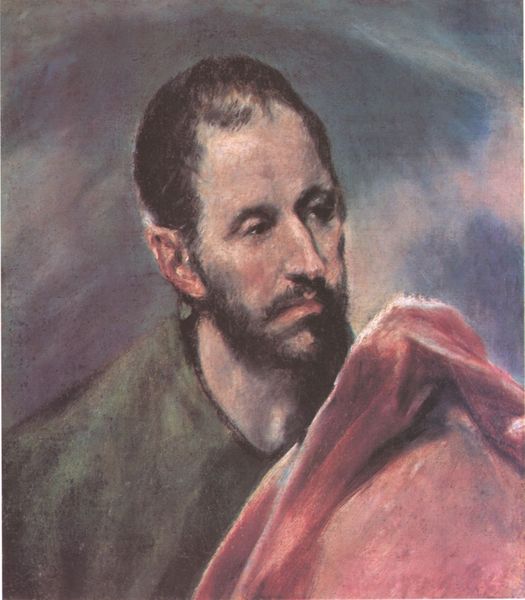
Titel: Studienkopf
Künstler: El Greco
Institution: Budapest, Museum der bildenden Künste
Schlagwörter: blau, dunkel, gott, himmel, kopf, mann, schatten, umhang, grün, ausschnitt, braun, grau, hell, licht, mund, nase, ohr, schwarz, stirn, blick, rot, tuch, malerei, bart, hemd, augen, gesicht, trauer, vollbart, bildnis, hals, portrait, porträt, auge, haare, kutte, mantel, stoff, brustbild, lippen, ohren, rechts, rosa, spanien, italien, lila, detail, glaube, christlich, manierismus, heiliger, el greco, ikonographie, zyklus, apostel, greco, toledo, el, 15. jahrhundert, moderner stil